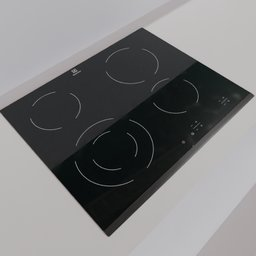
Label: appliances